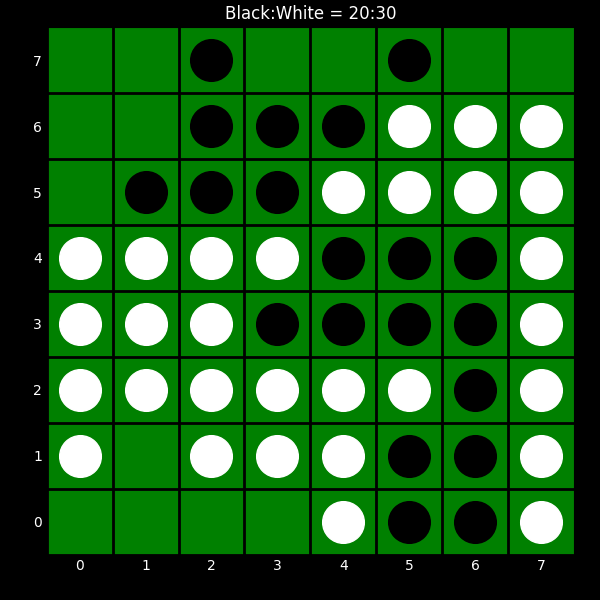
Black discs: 20
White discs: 30